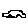
Label: car